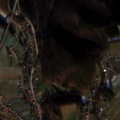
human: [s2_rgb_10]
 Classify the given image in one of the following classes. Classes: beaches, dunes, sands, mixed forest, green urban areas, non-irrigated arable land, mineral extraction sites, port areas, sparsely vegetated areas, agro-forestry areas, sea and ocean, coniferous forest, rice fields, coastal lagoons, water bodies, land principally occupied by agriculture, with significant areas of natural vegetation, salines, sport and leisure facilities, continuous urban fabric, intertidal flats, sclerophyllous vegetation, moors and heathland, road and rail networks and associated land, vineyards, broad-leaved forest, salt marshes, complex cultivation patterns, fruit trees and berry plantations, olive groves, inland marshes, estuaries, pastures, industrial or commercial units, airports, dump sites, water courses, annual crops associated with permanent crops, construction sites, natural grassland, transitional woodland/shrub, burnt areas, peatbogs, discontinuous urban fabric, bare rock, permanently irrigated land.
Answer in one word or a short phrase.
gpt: discontinuous urban fabric, non-irrigated arable land, complex cultivation patterns, broad-leaved forest, mixed forest